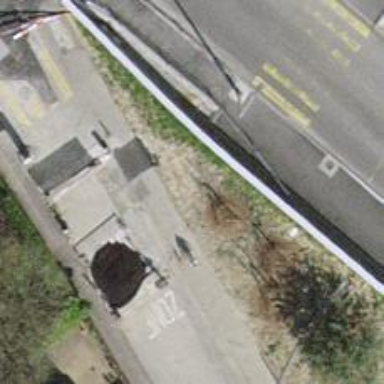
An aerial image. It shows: Bollard barrier.